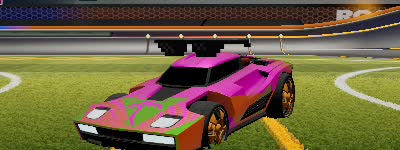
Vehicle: breakout